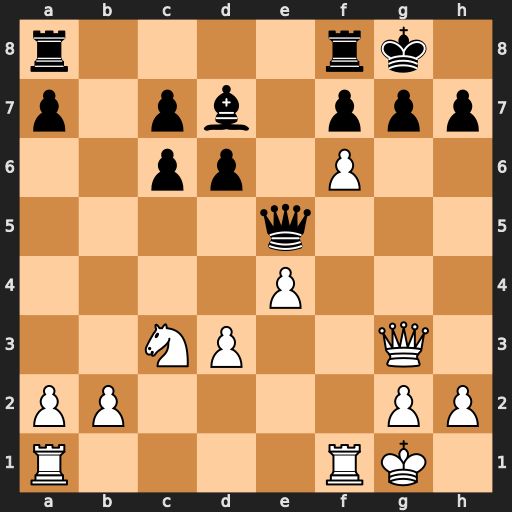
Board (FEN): r4rk1/p1pb1ppp/2pp1P2/4q3/4P3/2NP2Q1/PP4PP/R4RK1
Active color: w
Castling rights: -
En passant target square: -
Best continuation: Qxg7#